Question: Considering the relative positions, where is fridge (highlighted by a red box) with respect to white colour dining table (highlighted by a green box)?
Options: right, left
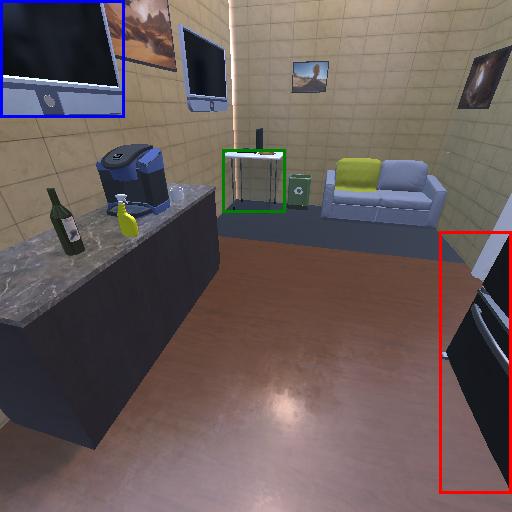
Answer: right